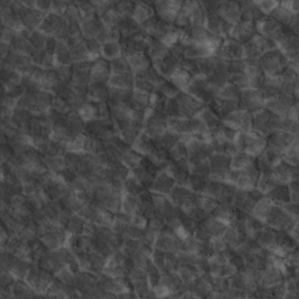
Label: non_frost